Question: I've a question concerning handling 'touch events' for 'CustomView'.I'm adding custom view's dynamically to layout (i.e FrameLayout). Those custom views having touchListeners for pulling points at corners (It shows in the below image). Along with that i have to drag and drop the total view on the screen, if user touches other than those corner points (color area in the image) have to drag and drop of the view otherwise not, and also if user touches outside of that view i don't want trigger any touch listeners.

I am able to pull those points by using this code
'''
@Override
public boolean onTouchEvent(MotionEvent event) {
switch (event.getAction()) {
case MotionEvent.ACTION_DOWN:
if (topTouchArea.contains(event.getX(), event.getY())) {
currentTouch = TOUCH_TOP;
} else if (RightTouchArea.contains(event.getX(),event.getY())) {
currentTouch = TOUCH_RIGHT;
} else if (LeftTouchArea.contains(event.getX(),event.getY())) {
currentTouch = TOUCH_LEFT;
} else {
return false; //Return false if user touches none of the corners
}
return true;
case MotionEvent.ACTION_MOVE:
switch (currentTouch) {
case TOUCH_TOP:
top.x = event.getX();
top.y = event.getY();
invalidate();
return true;
case TOUCH_RIGHT:
Right.x = event.getX();
Right.y = event.getY();
invalidate();
return true;
case TOUCH_LEFT:
Left.x = event.getX();
Left.y = event.getY();
invalidate();
return true;
}
case MotionEvent.ACTION_UP:
switch (currentTouch) {
case TOUCH_TOP:
top.x = event.getX();
top.y = event.getY();
invalidate();
currentTouch = NONE;
return true;
case TOUCH_RIGHT:
Right.x = event.getX();
Right.y = event.getY();
invalidate();
currentTouch = NONE;
return true;
case TOUCH_LEFT:
Left.x = event.getX();
Left.y = event.getY();
invalidate();
currentTouch = NONE;
return true;
}
return false;
}
return false;
}
'''
How can i achieve this drag and drop along with above characters of the CustomView....
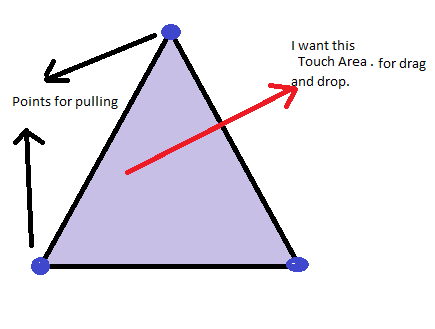
Answer: I'd use some linear algebra to solve this problem. You have 3 or more points which are not part of a line (). You could use this fact to determine if the touch point lies within the area. This gets more difficult the more points you have, So you need to transform polygons with more corners than 3 down to a set of triangles, applying the following procedure.
So you have three points A,B,C defining a triangle. Then you define three lines using your touch point to get the direction vectors AT,BT,CT while the A,B,Cs denote the base points of these three .
Then you define AB with the base point A, AC with base point A (it does not matter if A or C is the base point) and at last the line CB with the base point C. So lets summarize (large letters are denoting vectors while small letters are denoting scalars or factors):
:
'''
a:X=A+f1*AB
b:X=B+f2*BC
c:X=C+f3*AC
'''
:
'''
ta:X=A+t1*AT
tb:X=B+t2*BT
tc:X=C+t3*CT
'''

Now you intersect the touch lines (pink in in the figure) with the border lines (green/red) in opposite to base point of the touch line. For example you need to intersect line 'ta' with line b to get intersection point I3. This point you'll reach if you extent the vector AT by the factor .
If this factor is greater than 1 the touch point T lies between A and I3 one the line 'ta'. if The factor is lesser than 1 T lies outside of the line part A-I3.
You will have to do this three times with line tb and c and tc and a. Each time the I(n) points will need to be lesser than one (where is n is in {1,2,3}).
You will get the Intersection by solving these simple systems of equations:
The first
'''
A+t1*AT = B+f2*BC
<=>
0 = A+t1*AT - B - f2*BC
'''
This systems looks like this (where x,y donate the specific coordinate component):
'''
0 = xA + t1*(xT-xA) - xB - f2*(xC-xB)
0 = yA + t1*(yT-yA) - yB - f2*(yC-yB)
'''
The second
'''
B+t2*BT = C+f3*AC
<=>
0 = B+t2*BT - C - f3*AC
'''
The third
'''
C+t3*CT = A+f1*AB
<=>
0 = C+t3*CT - A - f1*AB
'''
Solving these three systems will give you the answer if a point lies within the area or not.
The solution needs to be distinctly from 0 (If 0 is the only solution your points are on the same line -> )!
Based upon that you can translate your all of the coordinates of your object.
As mentioned above you'll need to reduce down to triangles and apply this method to all subtriangles of a polygon. If one matches the condition (or two or more if you want to implement multitouching) your touch is within the object area.
This are just three small computations and should be called in the "Touch-Down" Event Handler once. Since you know your you touched the area there is no need to do all these computations while moving your finger(s).
This is a more complex matter not answered in one sentence. According to your comments on the other answer you do not want to handle simple polygons, you want to handle more complex shapes consisting of polygons. As for example your star shape. Here you can just use the method above, you need to define your triangles yourself. Because its not that simple to know which corner belongs to a face and which not.
An alternate solution would be using the so called Quick Hull algorithm to generate a convex hull from a point set. This will give you the contour of the shape which corner points you should use to trianglelize. If you have some "unshaded" faces just handle them as touched as well, if you really want to handle all possible point sets.
My Solution in you star case:
- Define you spike triangles- use the method I mentioned earlier above (by solving some LSEs) to determine if one is touched or not.
:
Trianglize it by using circumcircle of a triangle. By finding three points which defining a circle not containing any other contour points. The so called <URL>.
Let this method find your triangles. If you have some unshaded areas you could define a triangle object with the property "touchable" or something like that, to let your algorithm know if the touch should be handled or not.
If you handle and update you set of triangles properly there should be no more questions about how to handle a concave shape.
For your pentagon try following:
- use the the quick hull and triangulation method.- if a user changes a points position, update triangles- profit